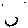
Label: smiley face